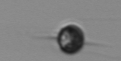
Label: Acanthoica_quattrospina